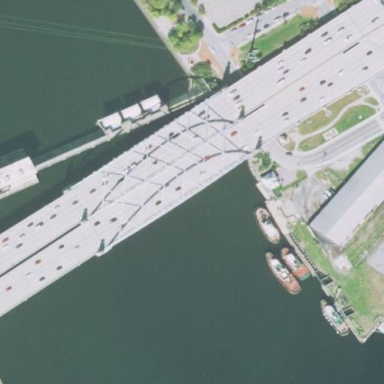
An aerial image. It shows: Man-made bridge.